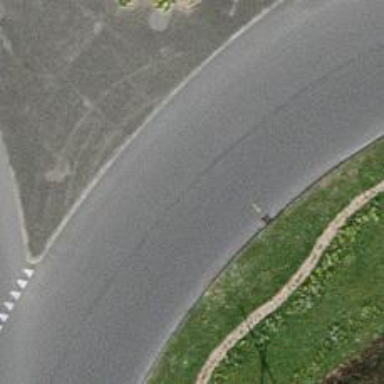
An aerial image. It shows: Secondary road with asphalt surface leading to roundabout junction.